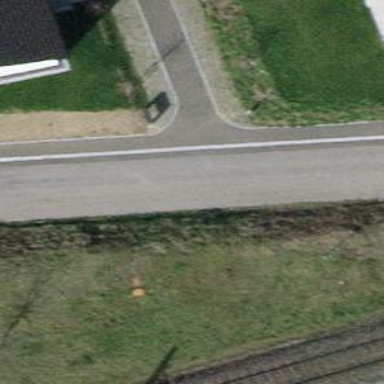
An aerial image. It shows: Residential road with asphalt surface and sidewalk on the left side.